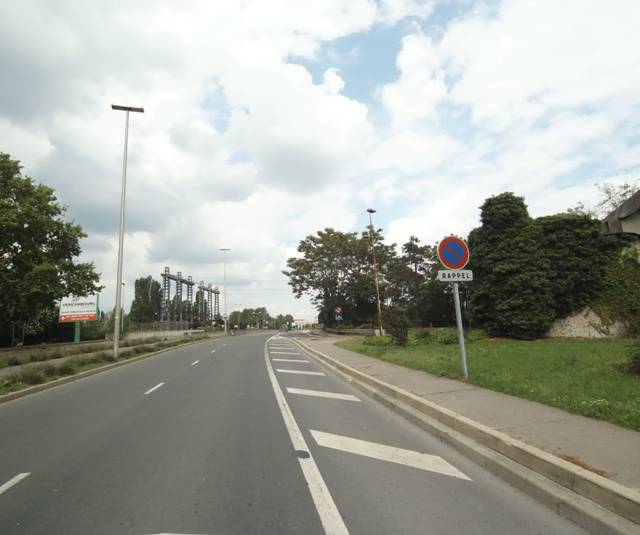
Region: France
Coordinates: 48.935, 2.265